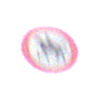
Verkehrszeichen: VerbotReiter
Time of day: Midday
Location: Outdoor (Urban)
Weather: Overcast
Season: NotSpecified
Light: Natural